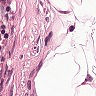
Metastatic tissue present: no